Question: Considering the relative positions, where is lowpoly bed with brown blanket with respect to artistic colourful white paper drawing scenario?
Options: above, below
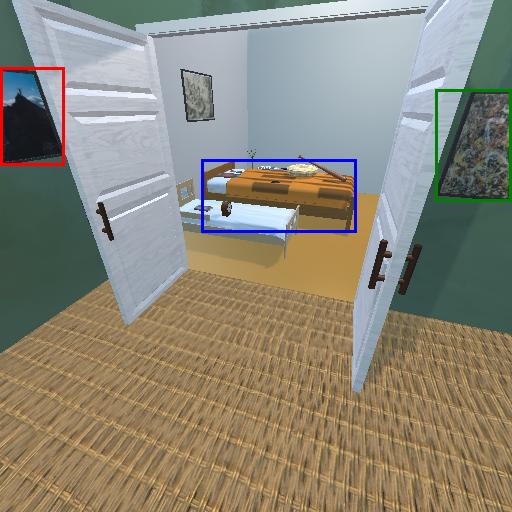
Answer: above